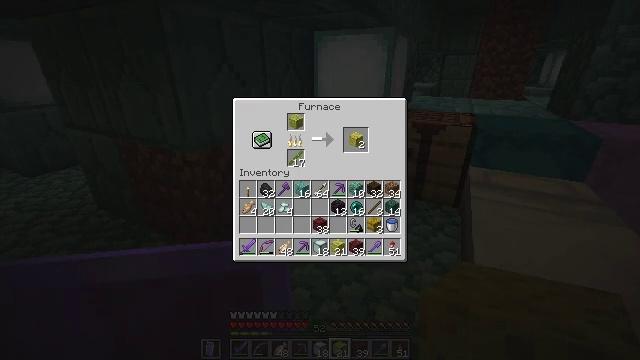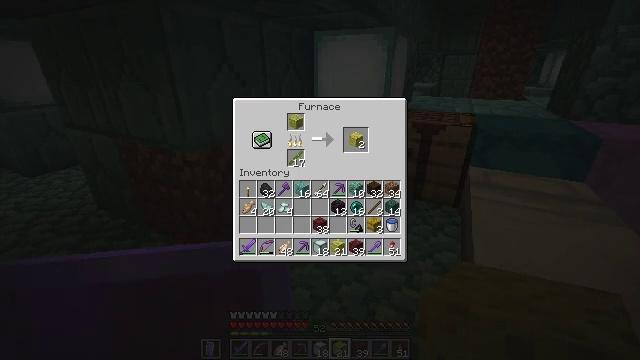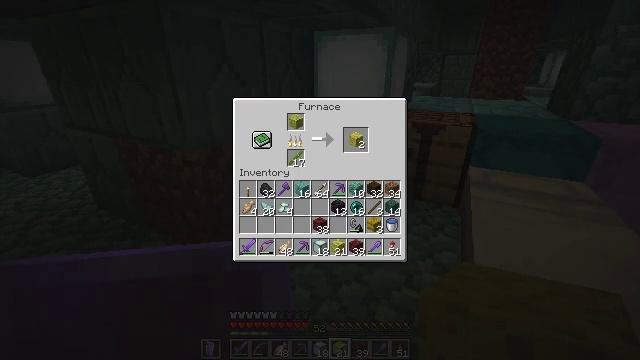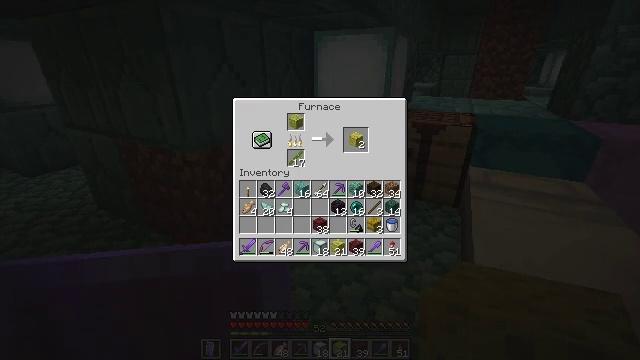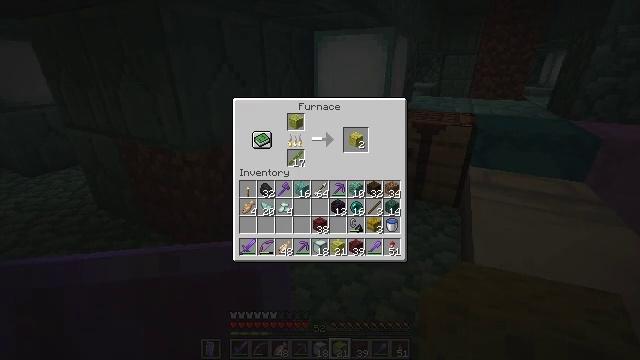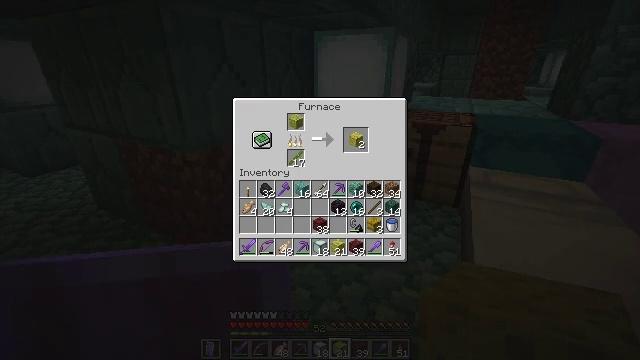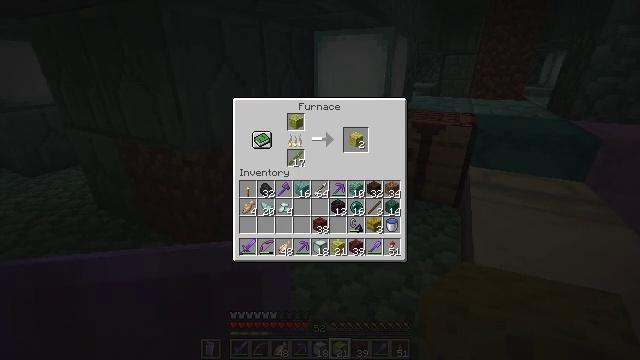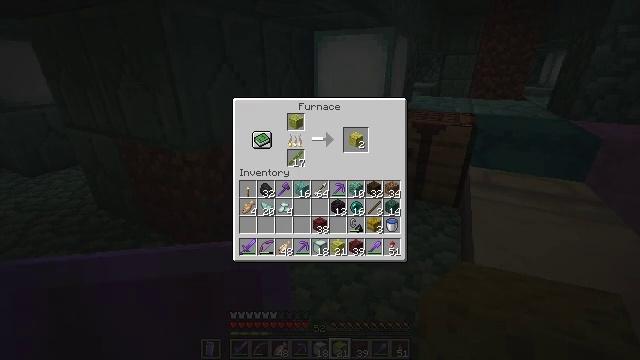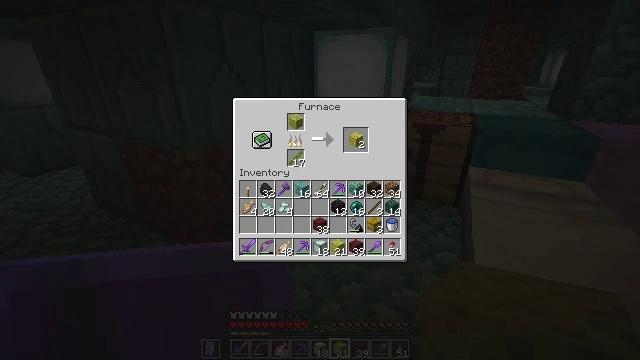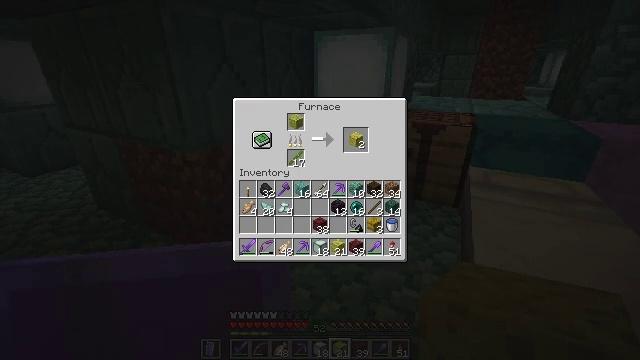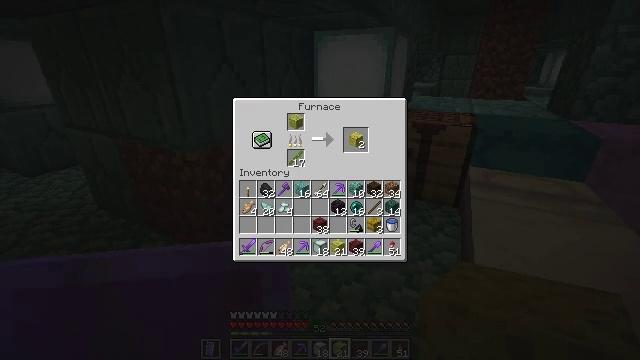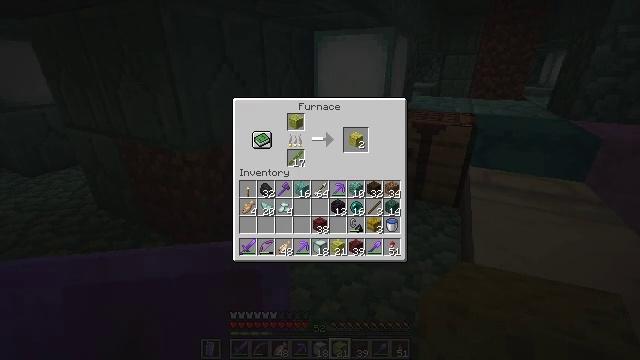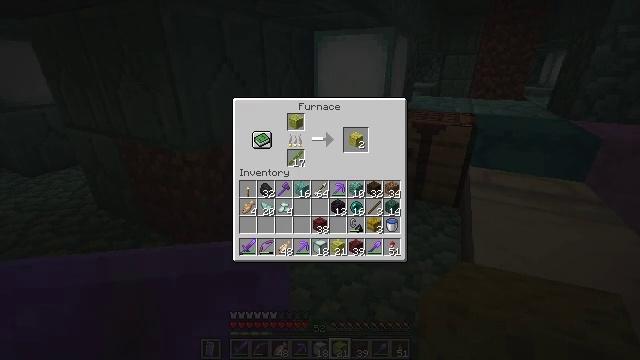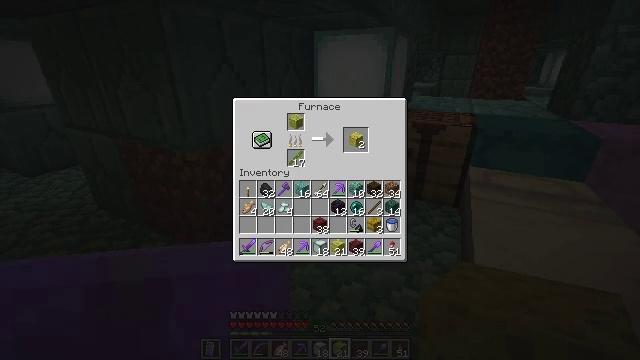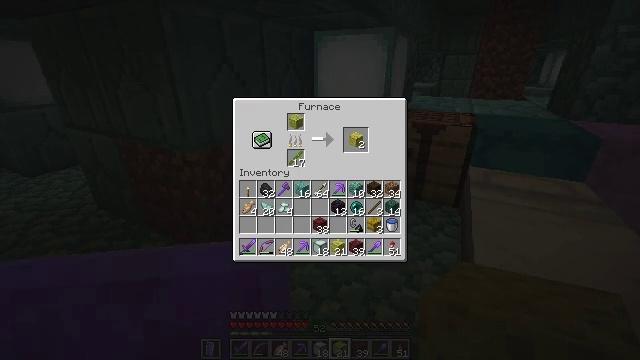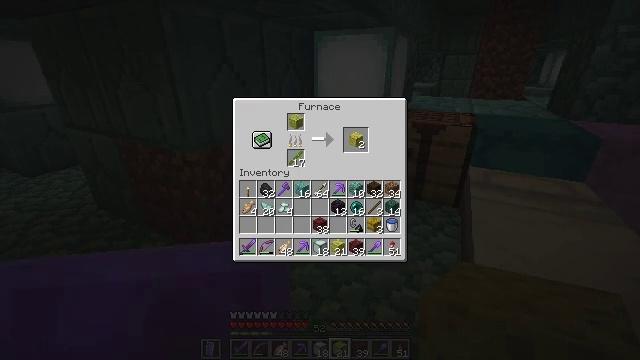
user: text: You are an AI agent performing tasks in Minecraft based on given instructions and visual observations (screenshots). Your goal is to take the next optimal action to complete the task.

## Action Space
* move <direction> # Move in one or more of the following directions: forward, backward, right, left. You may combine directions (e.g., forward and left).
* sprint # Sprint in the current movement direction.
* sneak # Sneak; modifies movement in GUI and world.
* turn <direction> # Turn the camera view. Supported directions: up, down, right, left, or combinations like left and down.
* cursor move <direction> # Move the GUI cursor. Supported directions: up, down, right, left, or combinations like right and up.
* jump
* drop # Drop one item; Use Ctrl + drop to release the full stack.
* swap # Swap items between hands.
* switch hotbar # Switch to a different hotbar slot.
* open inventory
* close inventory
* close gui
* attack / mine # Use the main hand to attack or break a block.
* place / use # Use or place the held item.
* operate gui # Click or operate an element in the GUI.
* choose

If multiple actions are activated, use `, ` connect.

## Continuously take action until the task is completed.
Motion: motion action
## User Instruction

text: craft item sponge
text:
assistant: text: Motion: no_op
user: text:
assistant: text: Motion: no_op
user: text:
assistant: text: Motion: no_op
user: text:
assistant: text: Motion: no_op
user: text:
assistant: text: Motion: no_op
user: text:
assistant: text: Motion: no_op
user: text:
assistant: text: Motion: no_op
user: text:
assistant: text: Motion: no_op
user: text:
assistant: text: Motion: no_op
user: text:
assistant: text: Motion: no_op
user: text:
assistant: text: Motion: no_op
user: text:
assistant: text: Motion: no_op
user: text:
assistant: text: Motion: no_op
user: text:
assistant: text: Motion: no_op
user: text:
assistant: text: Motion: no_op
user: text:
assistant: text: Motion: no_op
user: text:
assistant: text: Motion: no_op
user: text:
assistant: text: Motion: no_op
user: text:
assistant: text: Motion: no_op
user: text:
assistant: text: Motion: no_op
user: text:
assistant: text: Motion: no_op
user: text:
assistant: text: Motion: no_op
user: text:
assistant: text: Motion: no_op
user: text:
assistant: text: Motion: no_op
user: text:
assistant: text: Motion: no_op
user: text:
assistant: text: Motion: no_op
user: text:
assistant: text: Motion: no_op
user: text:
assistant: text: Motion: no_op
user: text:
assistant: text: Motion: no_op
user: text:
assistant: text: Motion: no_op